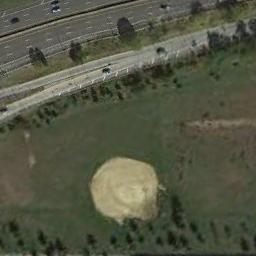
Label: baseball_diamond